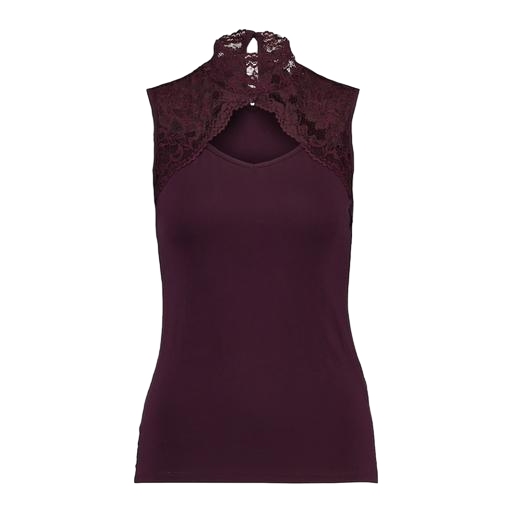
purple mock-neck cutout top only macy, purple printed lace-yoke t-shirt only macy, sleeveless top lace, white background